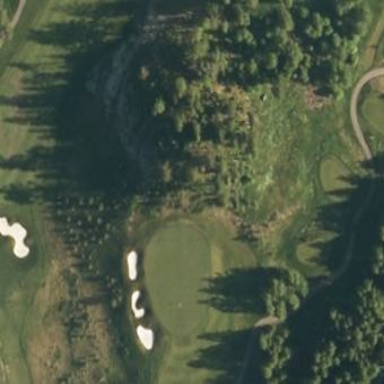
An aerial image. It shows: Grassy area designated as golf fairway.